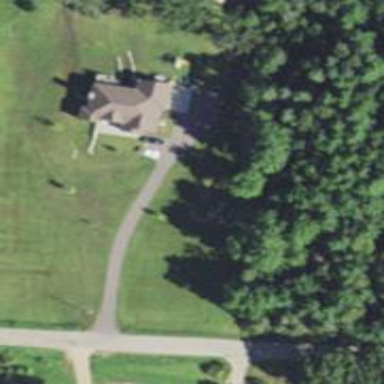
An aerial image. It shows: Driveway.